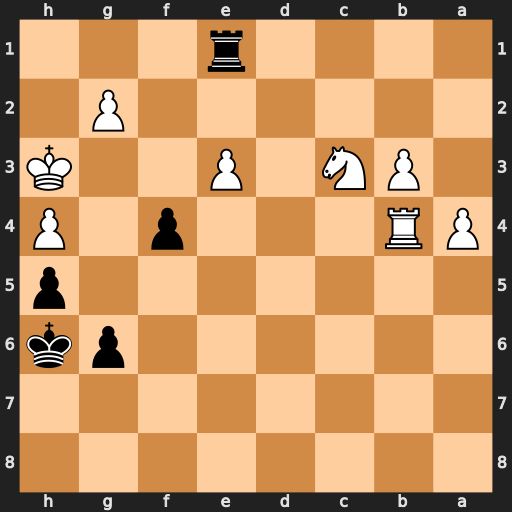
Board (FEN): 8/8/6pk/7p/PR3p1P/1PN1P2K/6P1/4r3
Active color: b
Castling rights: -
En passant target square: -
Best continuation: Rh1#